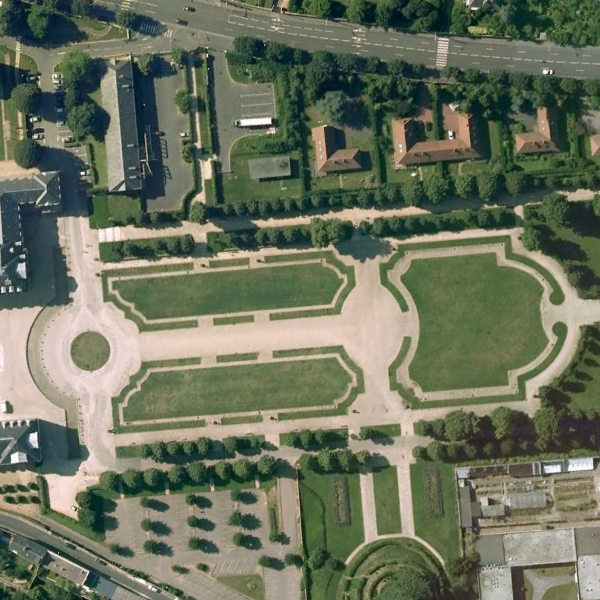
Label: Square